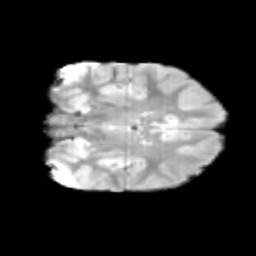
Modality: T2w
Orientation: coronal
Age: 10
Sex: male
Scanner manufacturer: siemens
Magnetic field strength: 3 T
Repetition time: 3.8 s
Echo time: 0.07 s